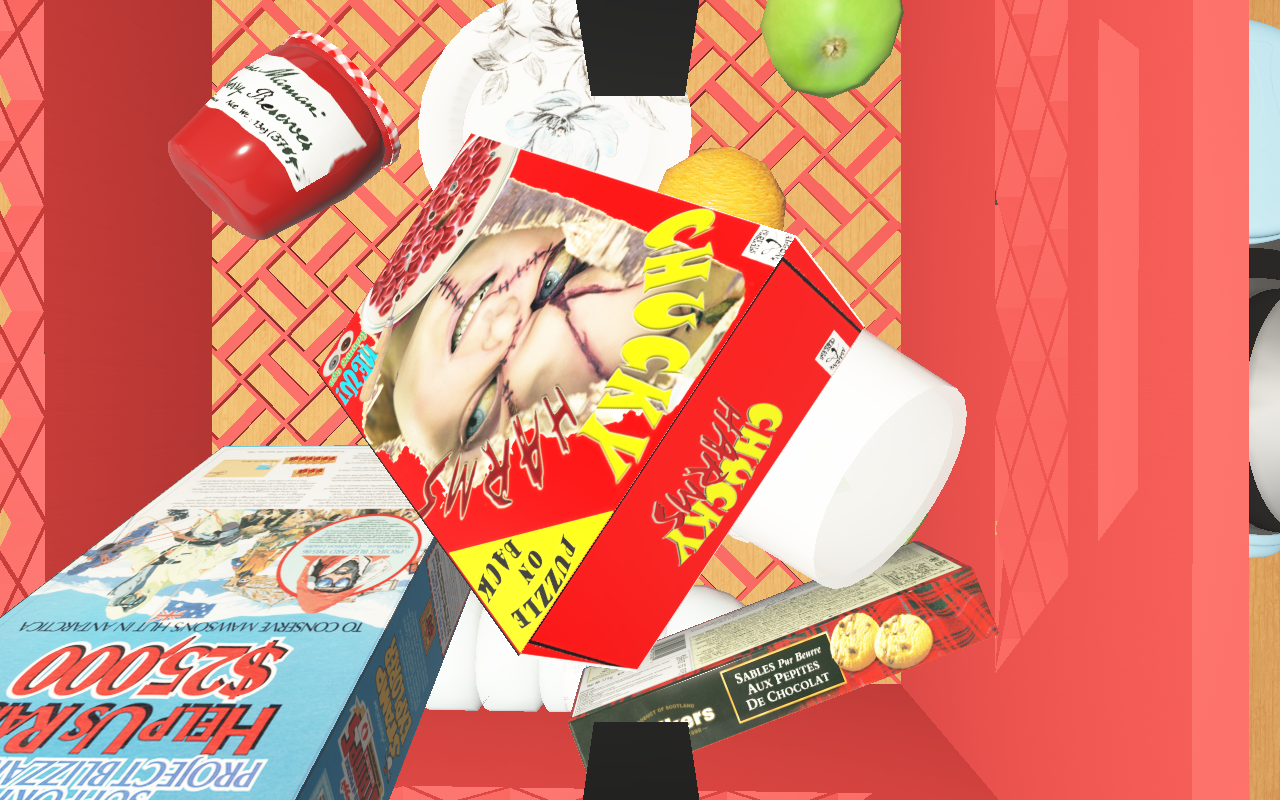
Objects in the scene:
apple
orange
orange
glass
wineglass
honey jar
jam jar
cereal box
biscuit box